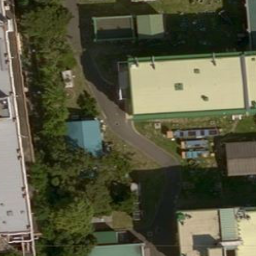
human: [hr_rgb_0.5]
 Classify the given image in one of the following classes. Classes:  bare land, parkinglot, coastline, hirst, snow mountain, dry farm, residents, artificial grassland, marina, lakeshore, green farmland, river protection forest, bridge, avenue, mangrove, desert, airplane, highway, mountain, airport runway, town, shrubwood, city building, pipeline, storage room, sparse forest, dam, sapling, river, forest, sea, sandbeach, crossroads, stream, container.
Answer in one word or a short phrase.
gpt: city building